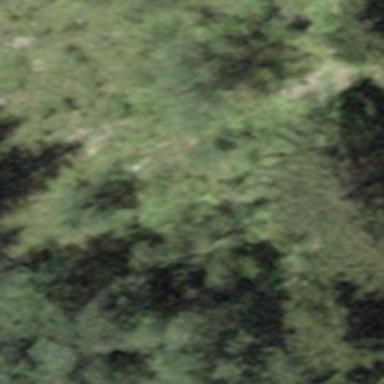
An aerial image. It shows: Area of mixed scrub with variety of leaf types and cycles.